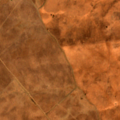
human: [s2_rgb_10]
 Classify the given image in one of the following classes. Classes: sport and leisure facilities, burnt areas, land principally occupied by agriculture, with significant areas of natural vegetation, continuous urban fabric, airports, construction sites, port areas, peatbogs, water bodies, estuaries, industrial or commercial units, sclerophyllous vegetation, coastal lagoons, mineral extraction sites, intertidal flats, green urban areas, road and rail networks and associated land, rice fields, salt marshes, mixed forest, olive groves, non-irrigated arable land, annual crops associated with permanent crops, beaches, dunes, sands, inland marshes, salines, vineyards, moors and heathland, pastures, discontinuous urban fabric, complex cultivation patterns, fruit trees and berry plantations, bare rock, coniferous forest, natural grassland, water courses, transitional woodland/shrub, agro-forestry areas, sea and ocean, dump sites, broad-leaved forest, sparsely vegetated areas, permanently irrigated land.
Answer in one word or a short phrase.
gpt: non-irrigated arable land